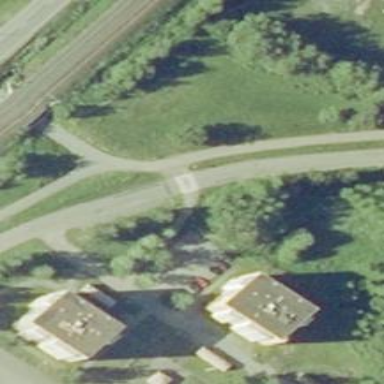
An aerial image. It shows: Crossing road.